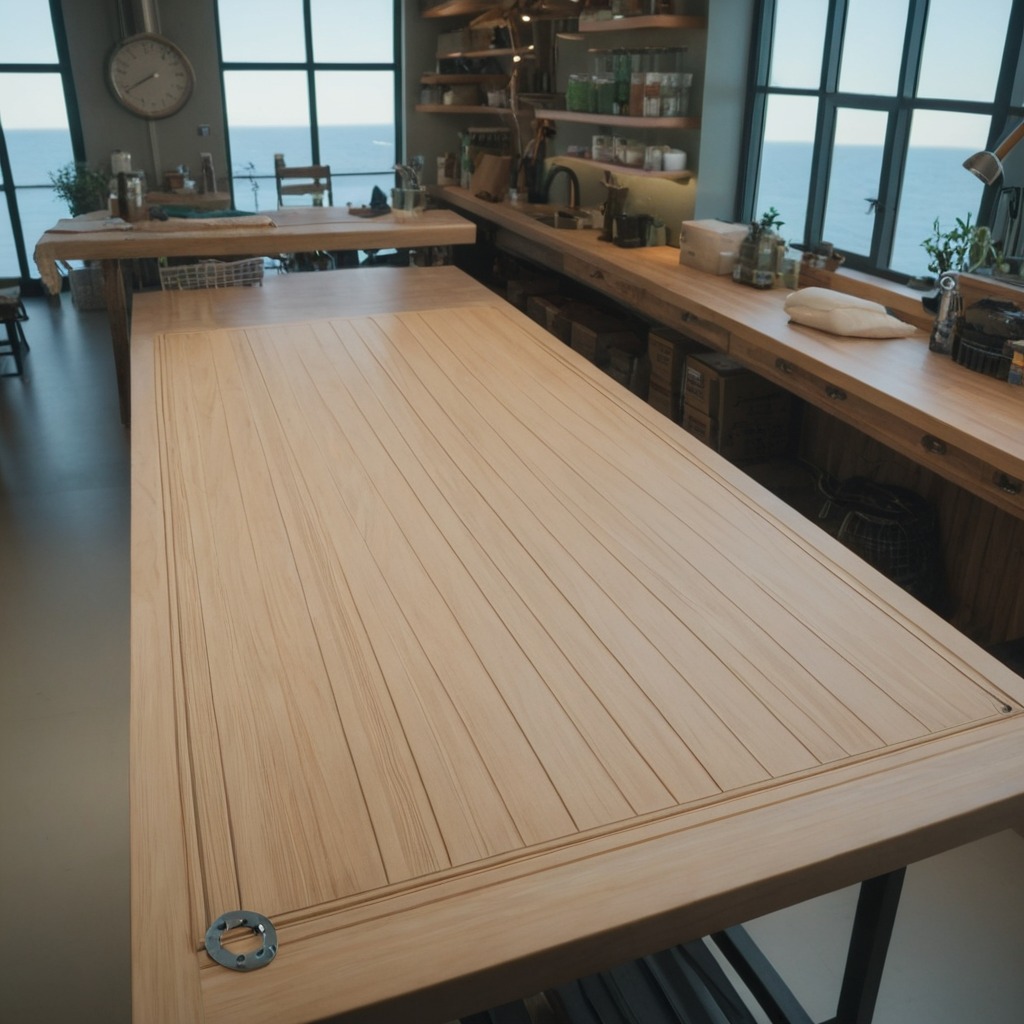
A flat metal washer is lying on a workbench inside a coastal fishing gear workshop.